Question: So i'm trying to match the values from the database with values from an array.
This is the data from database

'''
$verdeel = explode(", ", $data['product']);
$getallen = array("10", "20");
if(array_intersect($verdeel, $getallen)){
for($i=0;$i < count($verdeel);$i++){
if($verdeel[$i] == $getallen[$i]){
echo $getallen[$i];
} else {
echo "no match";
}
}
}
'''
output will be now:
> no match
no match
no match
no match
no match
I just want to only output the values of the array that match with some of the values in the database.
Thank you
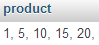
Answer: <URL>
Sample:
'''
<?php
$os = array("Mac", "NT", "Irix", "Linux");
if (in_array("Irix", $os)) {
echo "Got Irix";
}
if (in_array("mac", $os)) {
echo "Got mac";
}
?>
'''
or Did you mean? <URL>